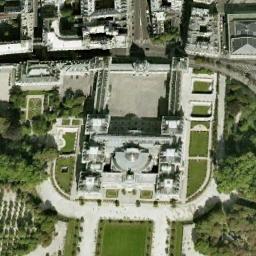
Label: palace